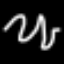
Label: squiggle